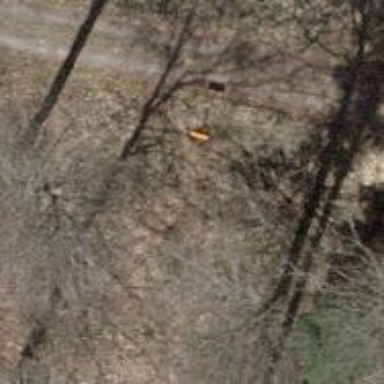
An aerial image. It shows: Pole supporting roof covering pipeline marker.